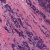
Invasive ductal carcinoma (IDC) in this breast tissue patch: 1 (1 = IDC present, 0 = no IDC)